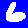
Digit: 6